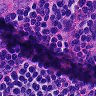
Metastatic tissue present: no